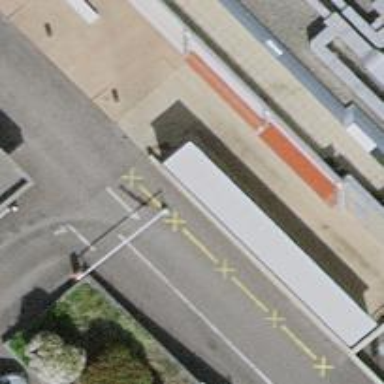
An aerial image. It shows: Lift gate barrier.